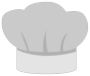
chef hat